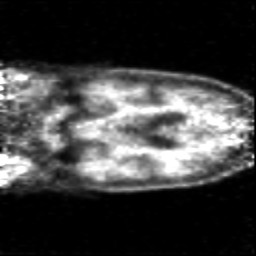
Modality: PET
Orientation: coronal
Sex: female
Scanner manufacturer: siemens